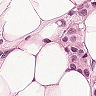
Metastatic tissue present: yes